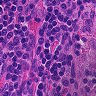
Metastatic tissue present: no